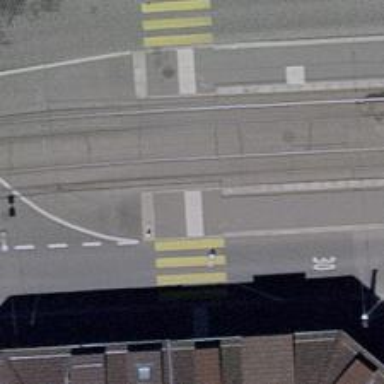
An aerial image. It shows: Kerb serving as barrier.